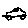
Label: car